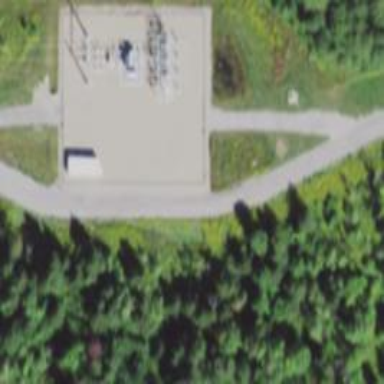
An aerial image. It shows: Power substation.